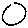
Label: circle